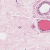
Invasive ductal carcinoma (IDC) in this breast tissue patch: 0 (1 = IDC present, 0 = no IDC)